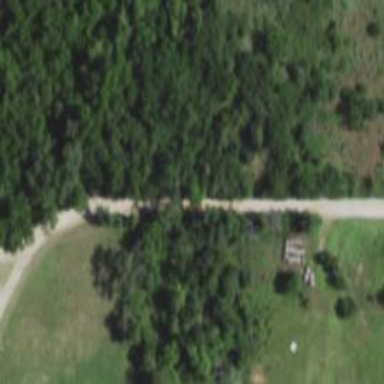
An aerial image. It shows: Low water crossing bridge on residential road.